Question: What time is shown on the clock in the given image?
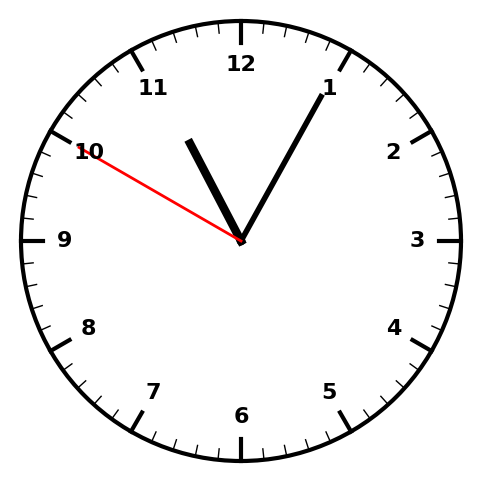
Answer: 11:04:50